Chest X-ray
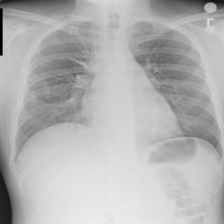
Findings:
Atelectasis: positive
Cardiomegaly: negative
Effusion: negative
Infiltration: negative
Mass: negative
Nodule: negative
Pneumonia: negative
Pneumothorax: negative
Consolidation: negative
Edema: negative
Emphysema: negative
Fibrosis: negative
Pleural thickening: negative
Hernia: negative